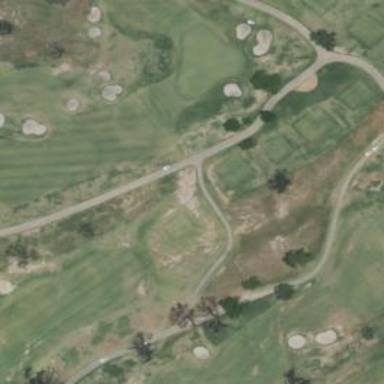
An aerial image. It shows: Service road designated as golf cart path.